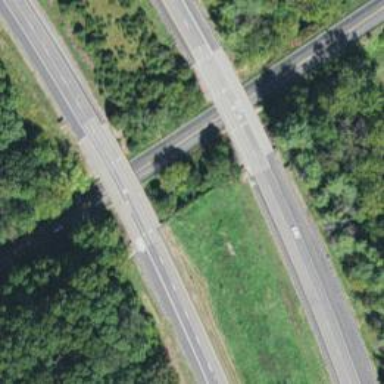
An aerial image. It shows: Bridge over motorway.